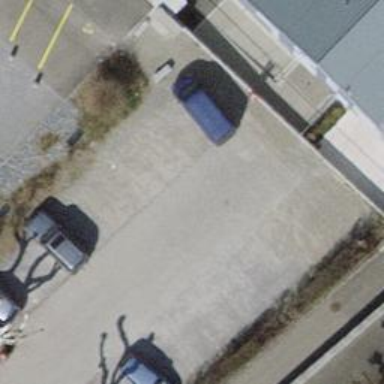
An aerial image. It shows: Parking aisle made of paving stones.